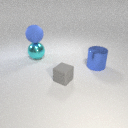
large blue metal cylinder in front of large cyan metal sphere